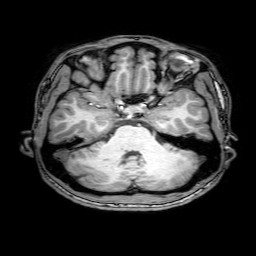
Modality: T1w
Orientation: coronal
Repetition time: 0.00828 s
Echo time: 0.00388 s